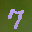
Label: 7